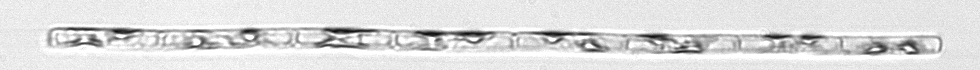
Label: Guinardia_delicatula